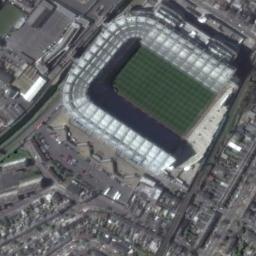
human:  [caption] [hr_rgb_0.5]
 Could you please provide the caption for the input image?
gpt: The edge of several bleachers on one side of this stadium is cut by the straight road .

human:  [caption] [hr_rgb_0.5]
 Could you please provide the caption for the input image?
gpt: There are many buildings beside the stadium .

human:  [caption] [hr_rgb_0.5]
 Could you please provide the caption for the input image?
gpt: This oval stadium is surrounded by dense residential areas .

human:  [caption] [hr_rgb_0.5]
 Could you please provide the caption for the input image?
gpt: Square stadium built in the middle of a residential area .

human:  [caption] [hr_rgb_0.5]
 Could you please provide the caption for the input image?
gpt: There are many buildings around the stadium .